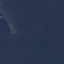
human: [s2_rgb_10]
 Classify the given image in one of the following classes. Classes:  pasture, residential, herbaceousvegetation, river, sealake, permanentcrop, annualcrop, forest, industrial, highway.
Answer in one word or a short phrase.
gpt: SeaLake